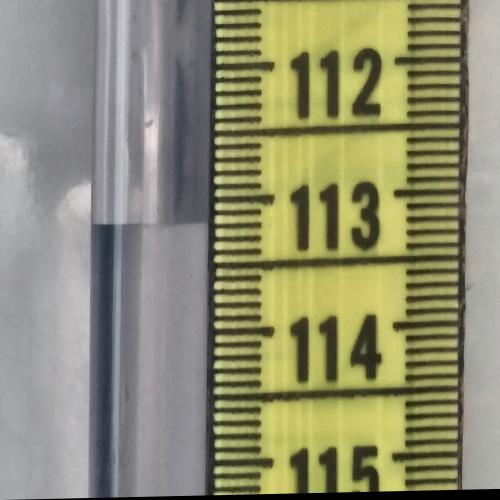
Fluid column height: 113.2 cm